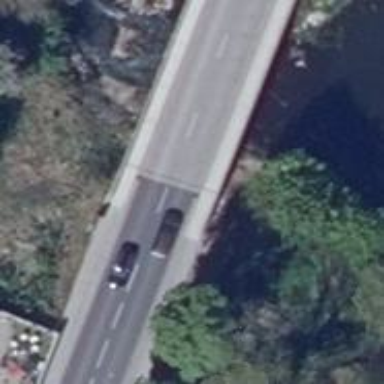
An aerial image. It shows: Secondary road with bridge and sidewalks on both sides.